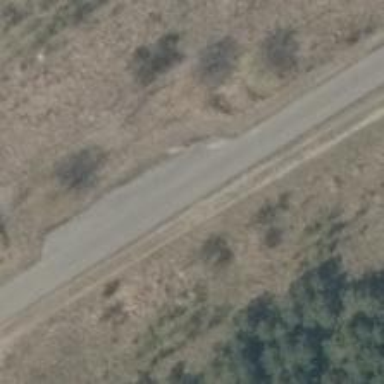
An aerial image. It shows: Passing place on the road.